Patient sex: M
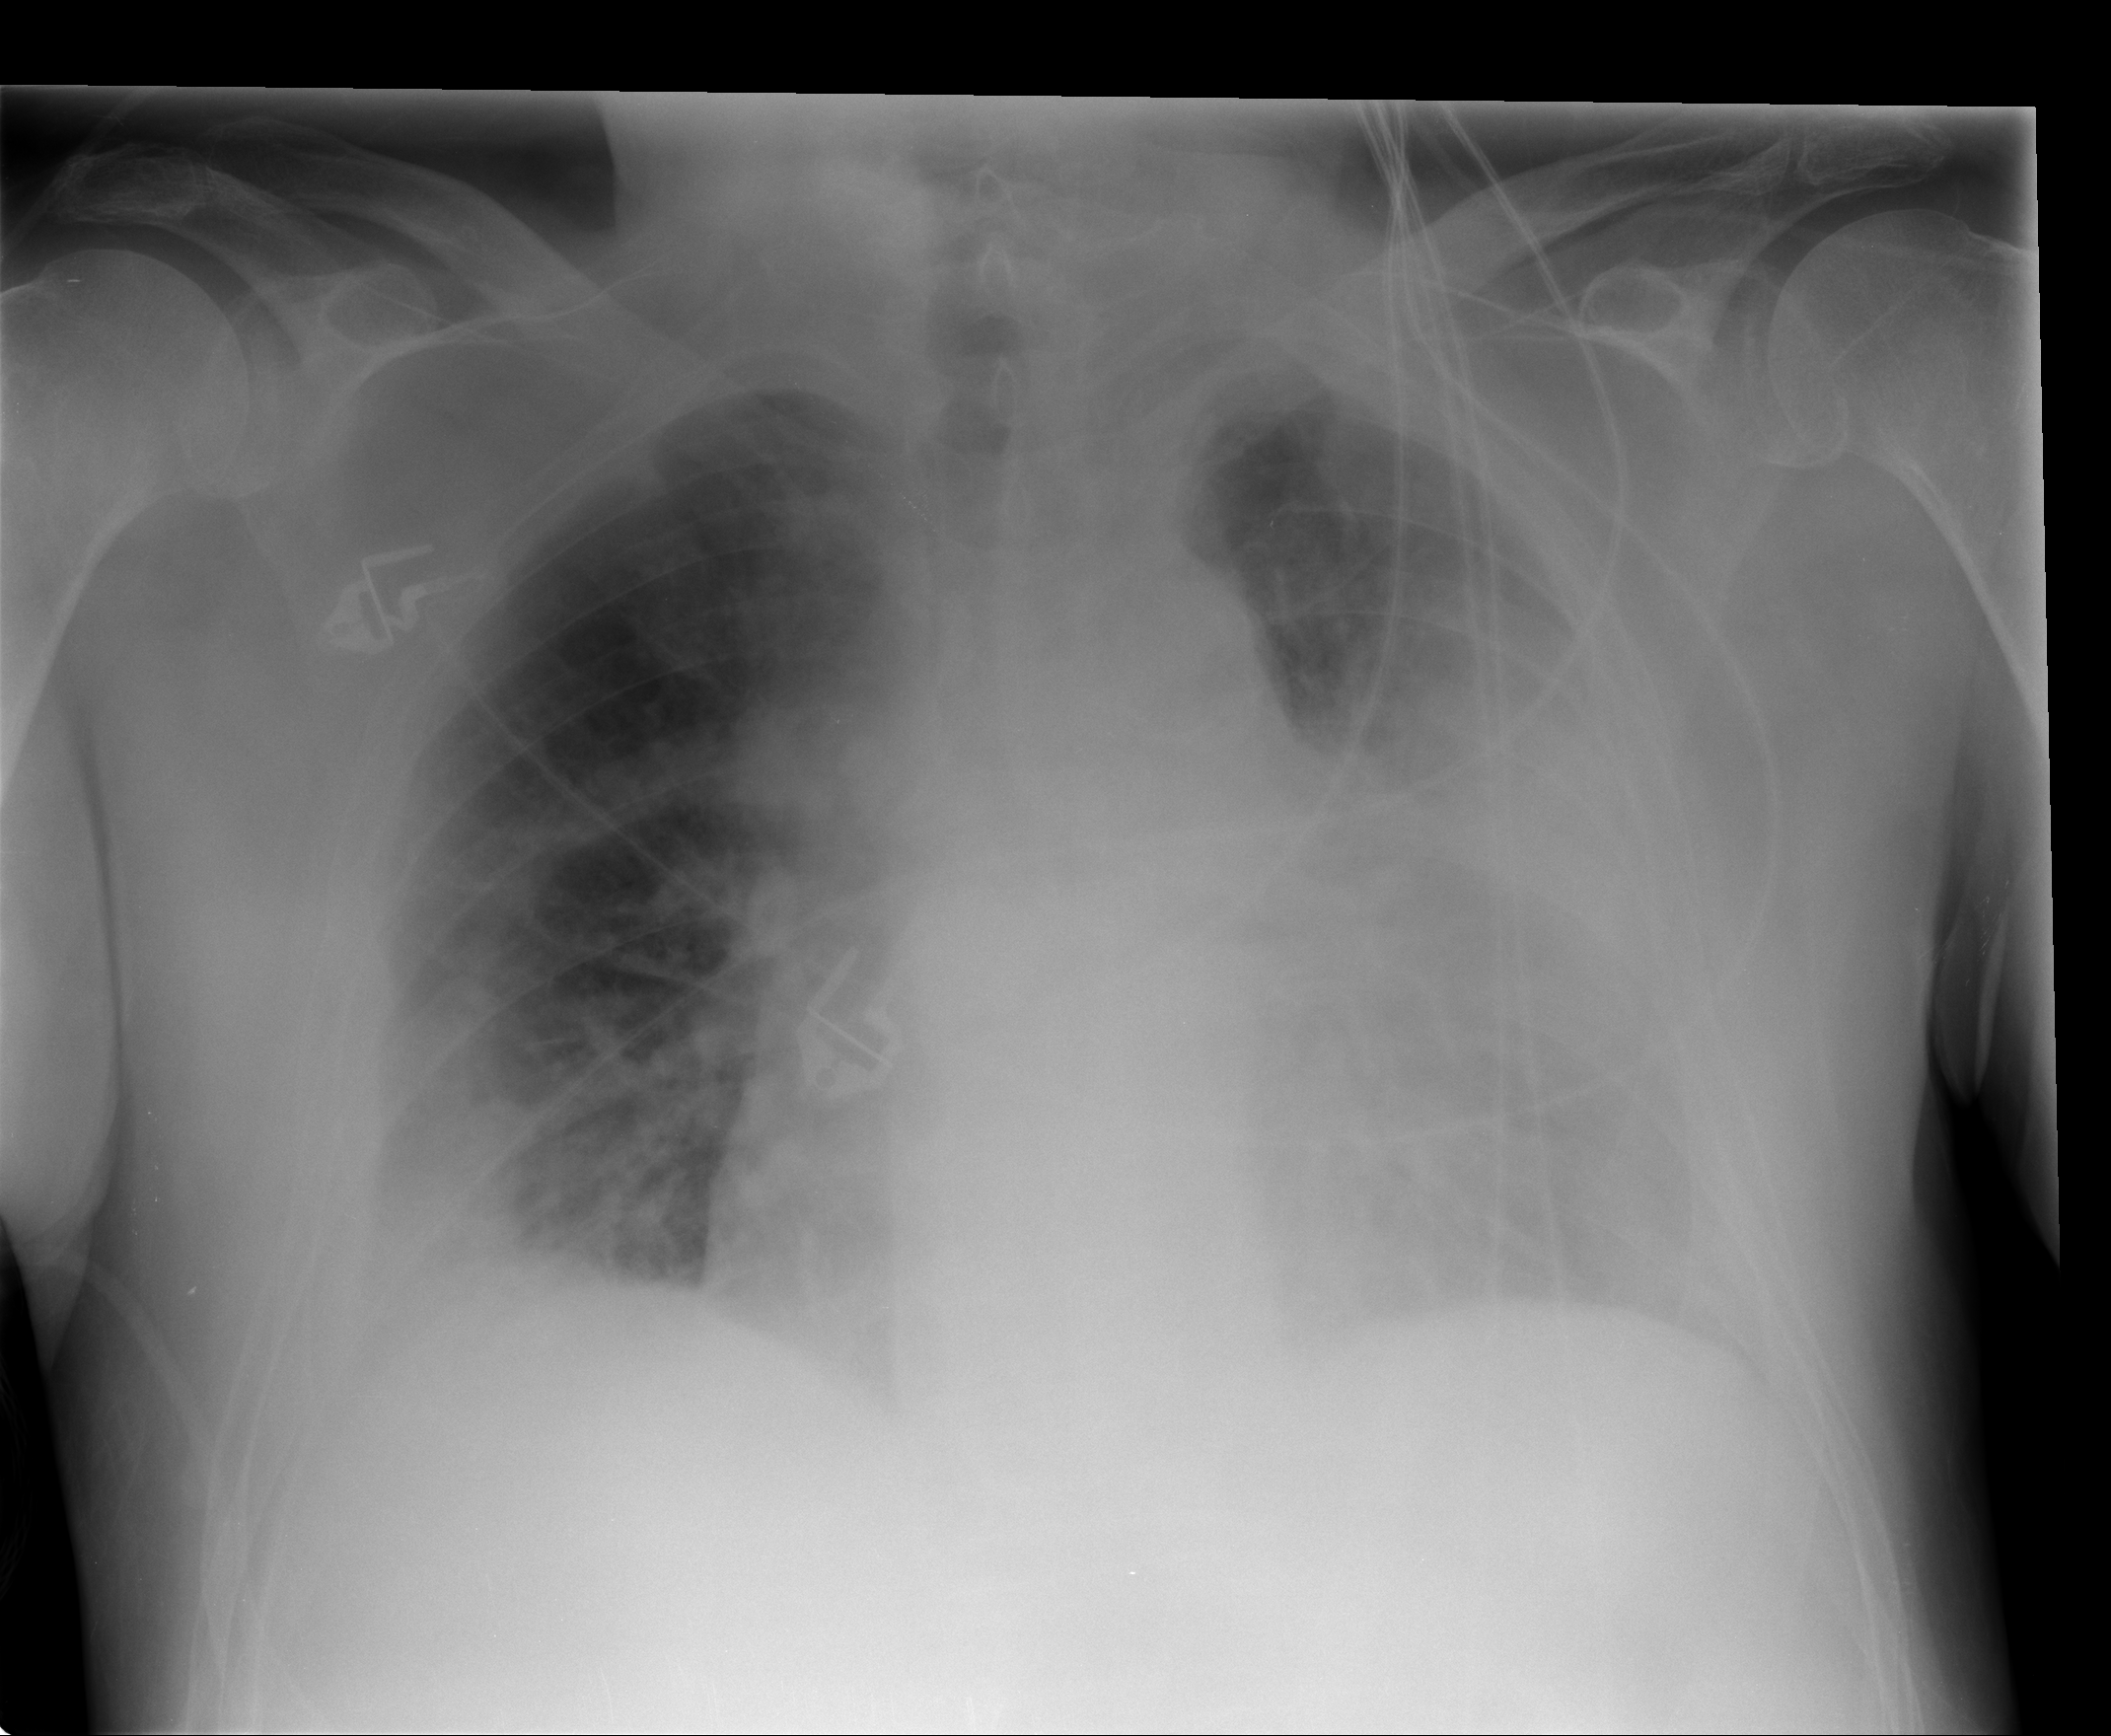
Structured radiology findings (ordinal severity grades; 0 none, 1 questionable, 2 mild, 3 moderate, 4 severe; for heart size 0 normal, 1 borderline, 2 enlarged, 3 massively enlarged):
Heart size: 2
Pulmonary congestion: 2
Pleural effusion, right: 2
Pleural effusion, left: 3
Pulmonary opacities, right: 2
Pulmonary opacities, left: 3
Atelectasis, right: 2
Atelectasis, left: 3